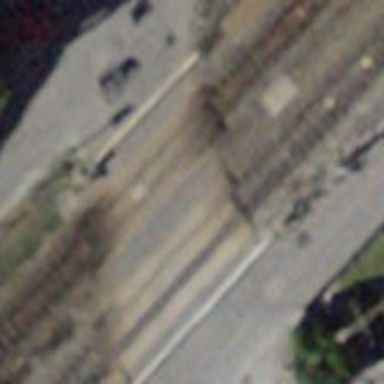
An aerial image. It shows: Level crossing with double half barrier.